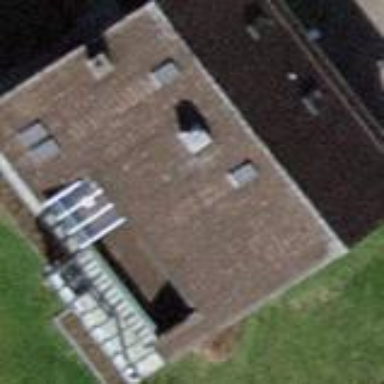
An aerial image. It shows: House with flat roof.